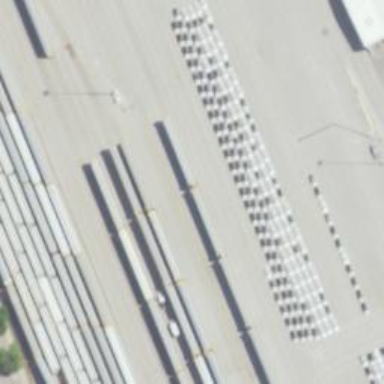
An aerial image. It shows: Rail spur service.